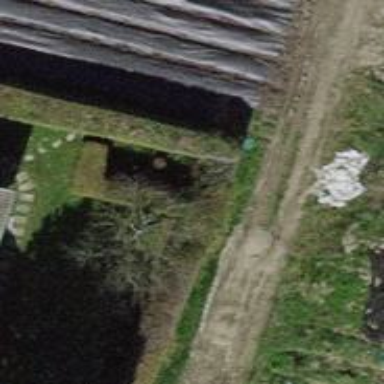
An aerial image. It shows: Hedge barrier.